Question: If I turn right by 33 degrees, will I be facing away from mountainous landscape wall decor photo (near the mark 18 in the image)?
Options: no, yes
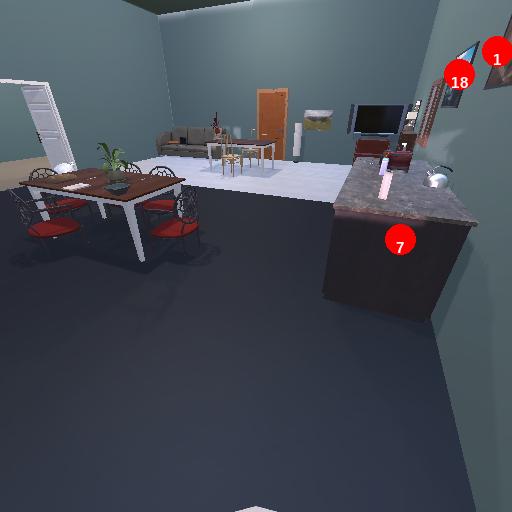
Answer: no